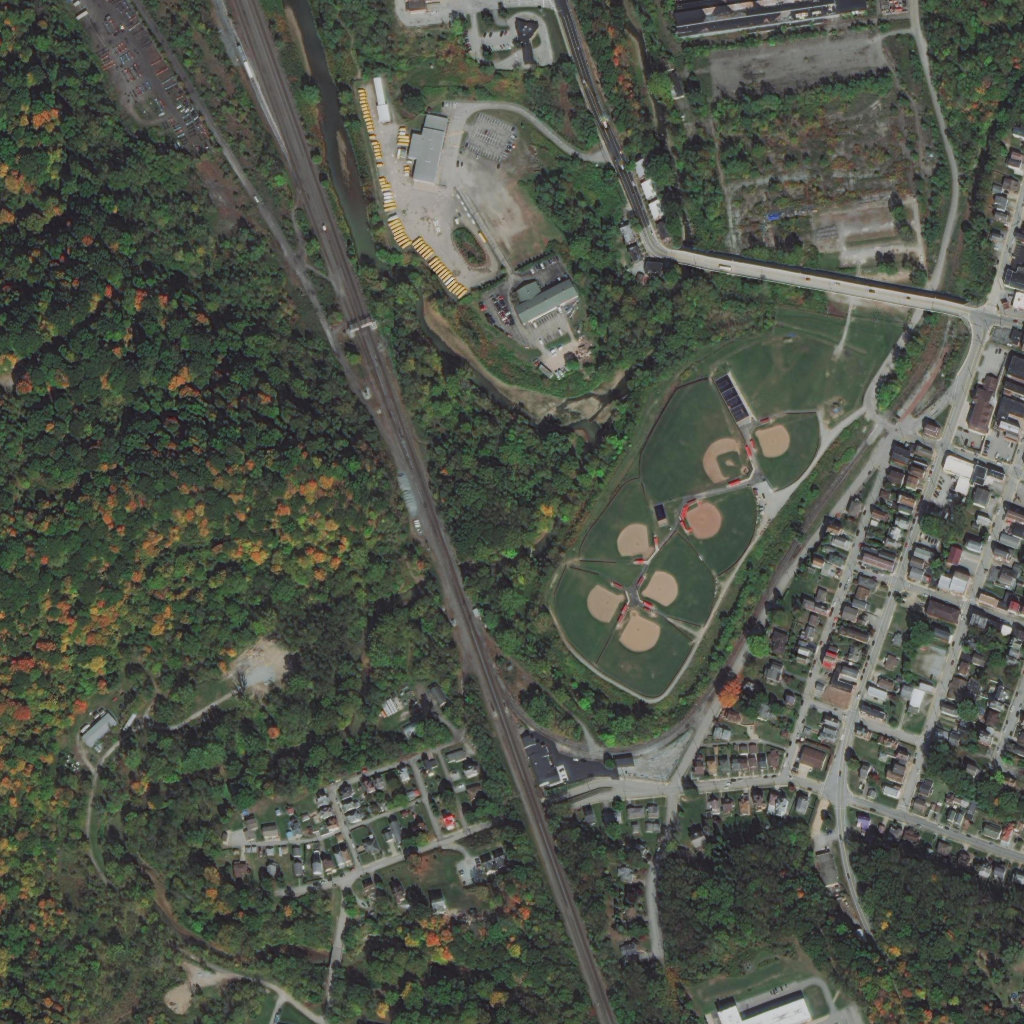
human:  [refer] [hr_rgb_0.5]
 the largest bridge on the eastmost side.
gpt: <box>[[65, 24, 94, 31, 0]]</box>